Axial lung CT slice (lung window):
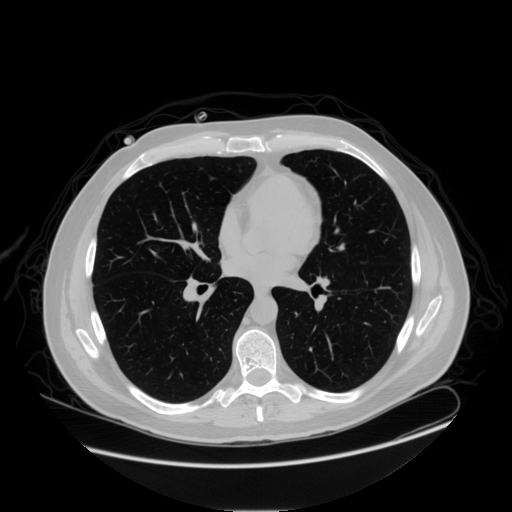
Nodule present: no